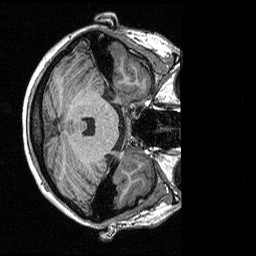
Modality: T1w
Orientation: axial
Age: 25
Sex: female
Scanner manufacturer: siemens
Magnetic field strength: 3 T
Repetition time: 2.3 s
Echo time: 0.00298 s